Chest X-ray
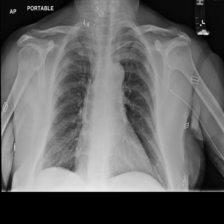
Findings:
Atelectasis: negative
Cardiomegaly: negative
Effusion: negative
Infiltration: negative
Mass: negative
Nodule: negative
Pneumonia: negative
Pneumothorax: negative
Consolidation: negative
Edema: negative
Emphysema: negative
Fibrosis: negative
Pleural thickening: negative
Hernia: negative